Interaction volume radius: 5 \u00c5
Interaction volume height: 40 \u00c5
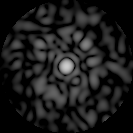
Disorder parameter: 0.7976